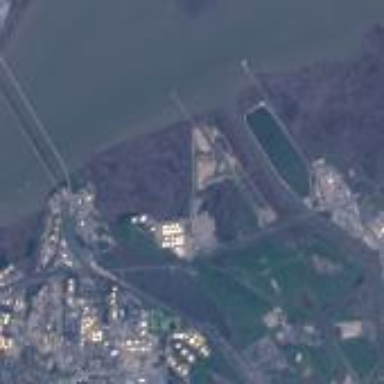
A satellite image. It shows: Industrial area with refinery.